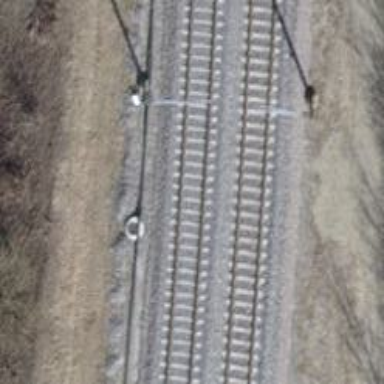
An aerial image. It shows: Single railway track with electrified contact line.